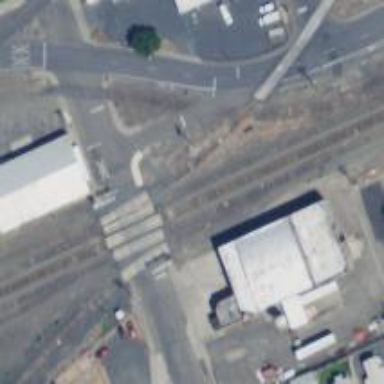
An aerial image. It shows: Railway level crossing.